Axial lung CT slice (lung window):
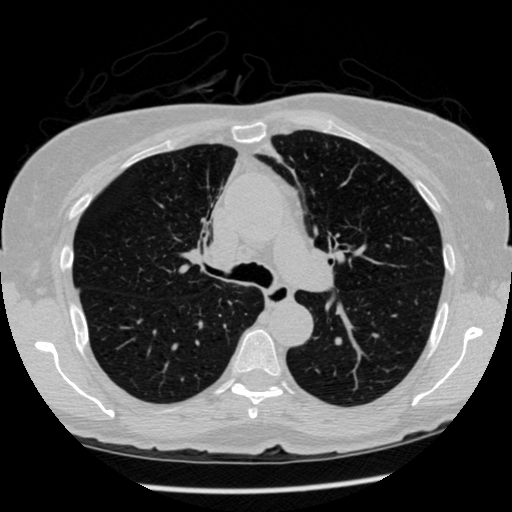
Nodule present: no